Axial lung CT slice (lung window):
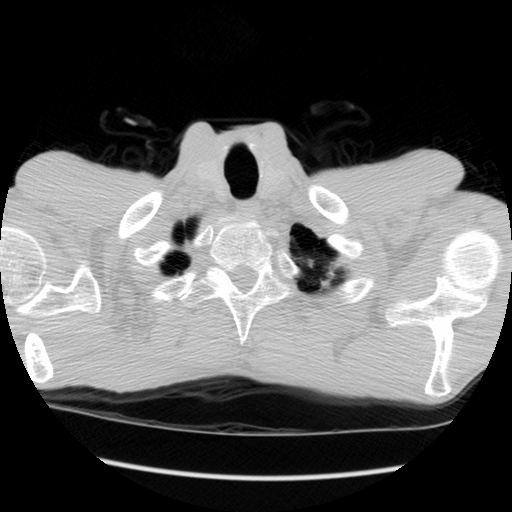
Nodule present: no